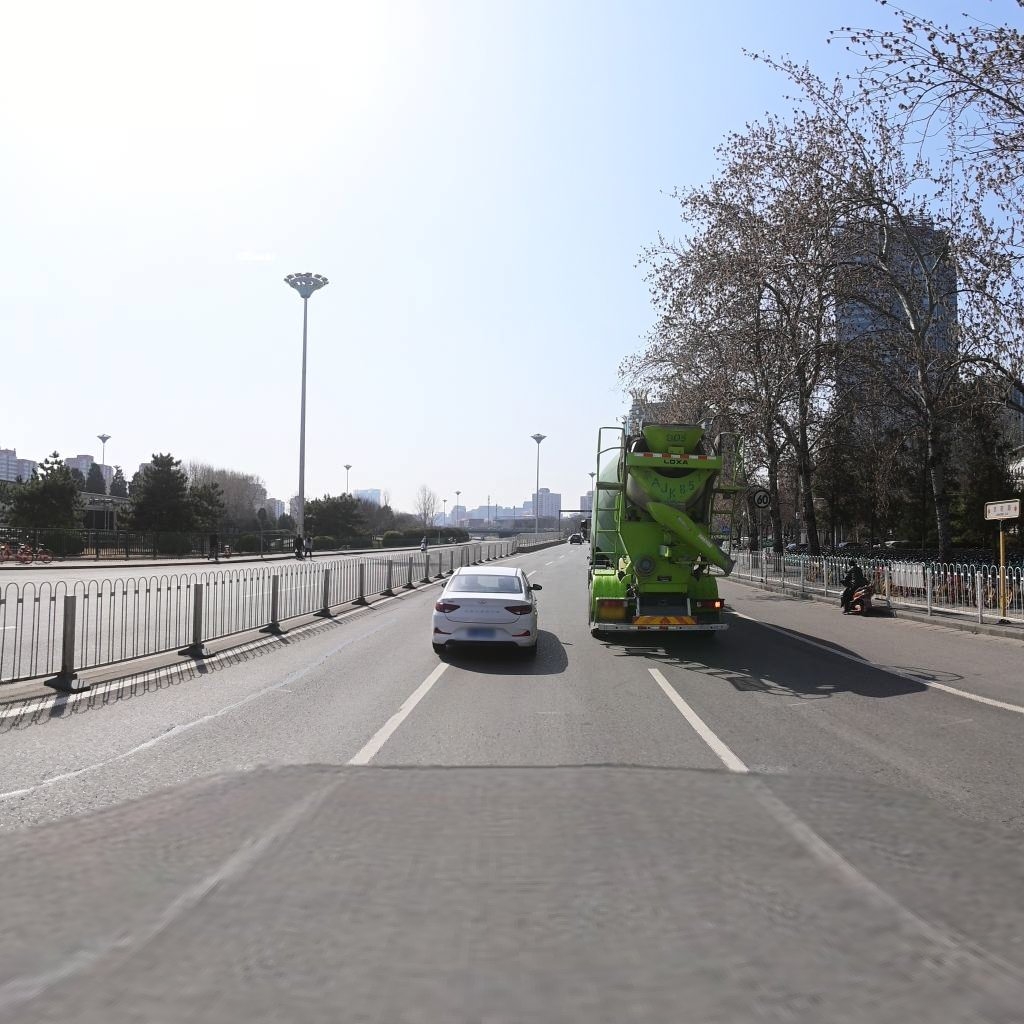
Region: Chaoyang
Road damage annotations: longitudinal patch